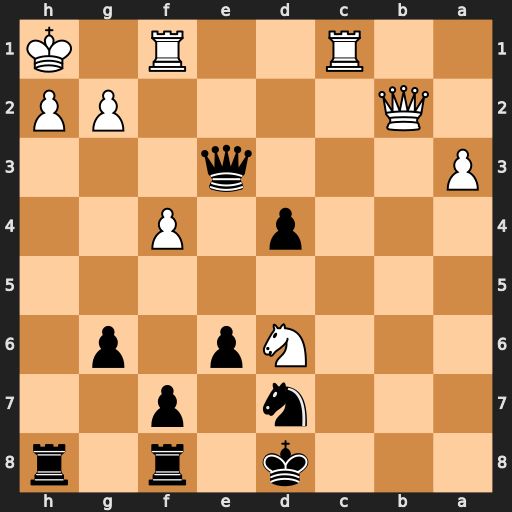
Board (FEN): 3k1r1r/3n1p2/3Np1p1/8/3p1P2/P3q3/1Q4PP/2R2R1K
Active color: b
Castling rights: -
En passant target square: -
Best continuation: Rxh2+ Kxh2 Rh8#